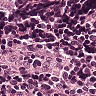
Metastatic tissue present: no